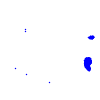
Particle: electron